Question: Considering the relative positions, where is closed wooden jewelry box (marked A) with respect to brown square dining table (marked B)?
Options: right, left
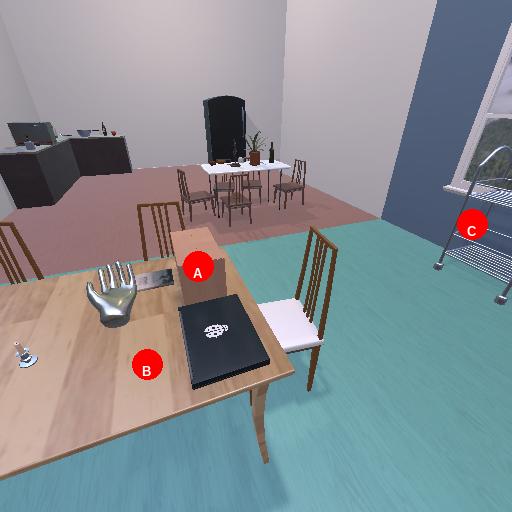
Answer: right